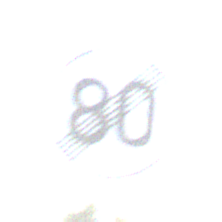
Verkehrszeichen: EndeGeschwindigkeit80
Umgebung: Outdoor, Nature
Tageszeit: SunriseSunset
Wetter: PartlyCloudy
Licht: Natural
Jahreszeit: NotSpecified
Kontrast: LowContrast